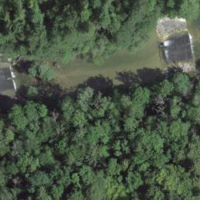
EUNIS habitat code: 43
Species observed at this site:
Caltha palustris